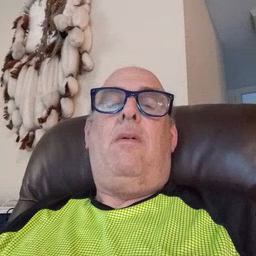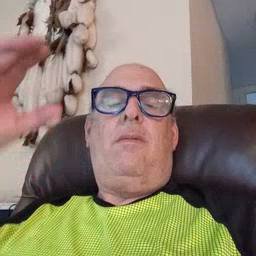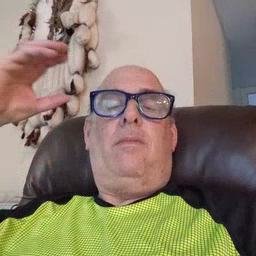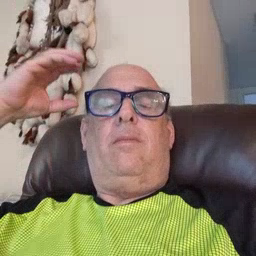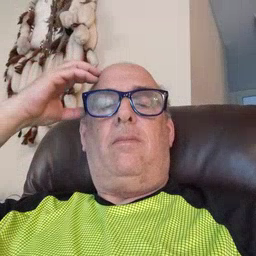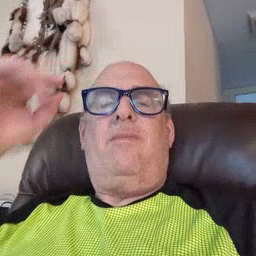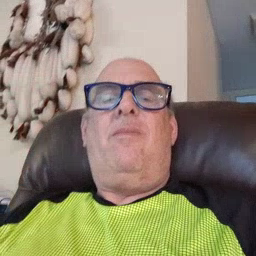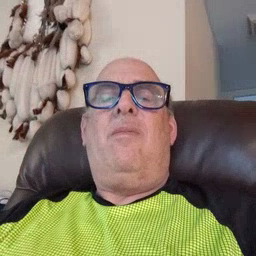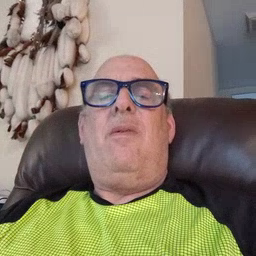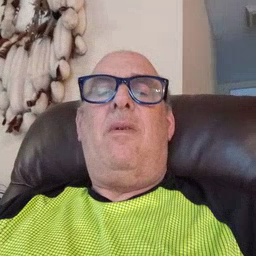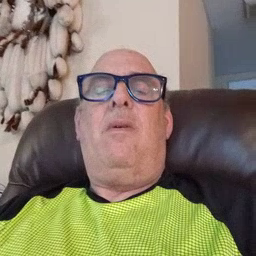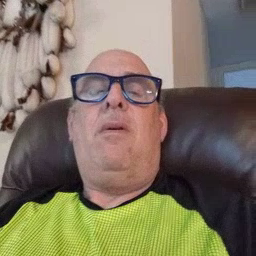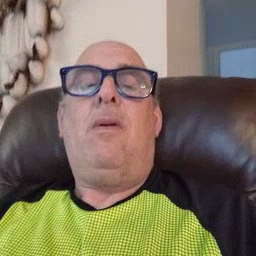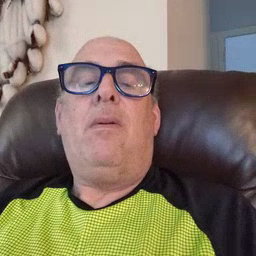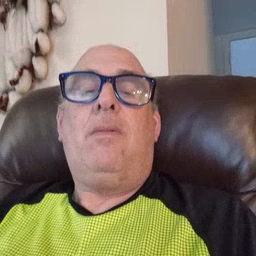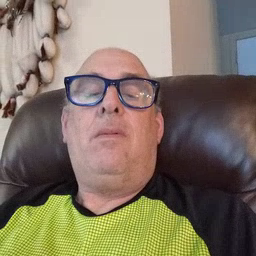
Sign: donkey